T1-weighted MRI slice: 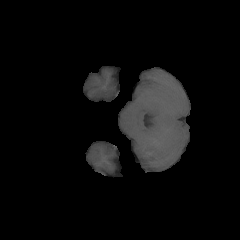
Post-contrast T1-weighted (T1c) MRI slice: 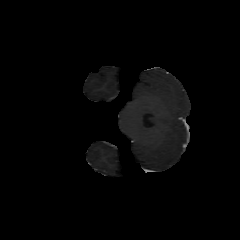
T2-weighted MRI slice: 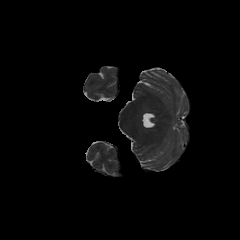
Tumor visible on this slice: no